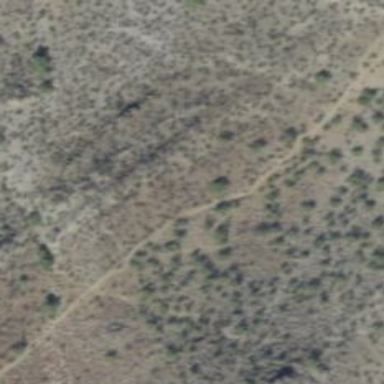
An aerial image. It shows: Hiking trail path.